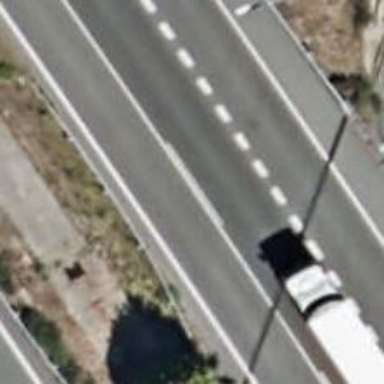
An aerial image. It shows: Bridge over motorway.